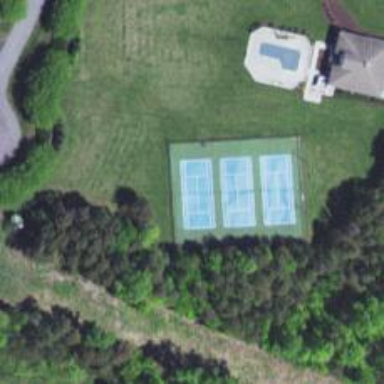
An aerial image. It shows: Tennis court in leisure pitch.